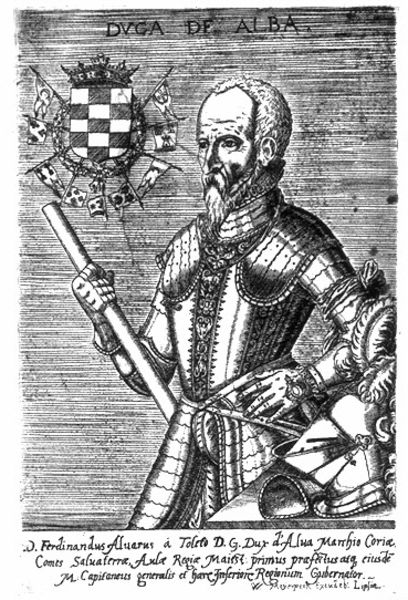
Titel: Bildnis des Herzogs Fernando Alvarez de Toledo Alba III.
Institution: (Seriendruck)
Schlagwörter: feder, kampf, mann, schatten, weiß, frisur, grau, haar, handschuh, kariert, licht, nase, ohr, profil, schwarz, stirn, zeichnung, blick, karo, alt, bart, augen, bärtig, federn, mensch, stehen, vollbart, ärmel, bildnis, herr, portrait, porträt, haare, stehend, schulter, stock, taille, holzschnitt, schrift, fahnen, stab, fahne, flagge, grafik, graphik, krieg, lanze, glanz, verzierung, metall, schoß, wange, kinnbart, tusche, panzer, druck, schnitt, schwarzweiss, schraffur, radierung, schrafur, stich, titel, schwert, text, faust, waffe, beschriftung, überschrift, helm, herrscher, ritter, rüstung, wimpel, spitzbart, ferdinand, rolle, wappen, brustpanzer, eingefallen, krieger, herzog, feldherr, schriftrolle, visier, schlüssel, zeilen, edelmann, entdecker, kupferstich, verzierungen, zepter, latein, standarten, italienisch, heraldik, panzerung, buschen, alba, schulterpanzer, ferdinandus, rüstung feder, soritter